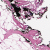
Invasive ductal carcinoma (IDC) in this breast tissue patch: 0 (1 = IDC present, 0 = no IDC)